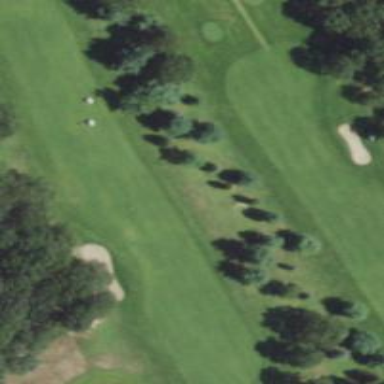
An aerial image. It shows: Golf fairway surrounded by grass.